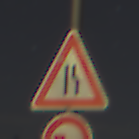
Verkehrszeichen: EinseitigVerengteFahrbahnRechts
Zusatzzeichen unten: UeberholverbotKraftfahrzeuge
Umgebung: Outdoor, Nature
Tageszeit: Night
Wetter: Clear
Licht: Natural
Jahreszeit: NotSpecified
Kontrast: HighContrast